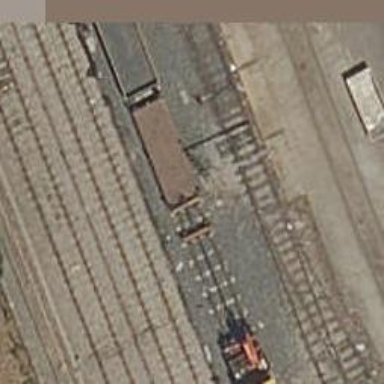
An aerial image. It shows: Railway switch.